Field crop: maize
Growth stage: 2
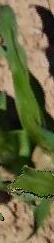
Species: maize